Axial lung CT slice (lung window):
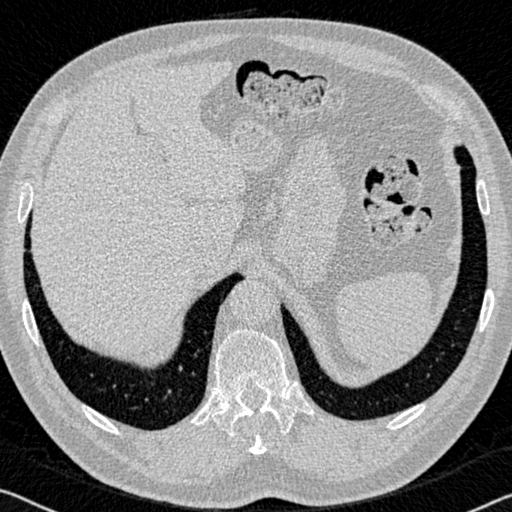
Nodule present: no